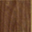
Piece: xx